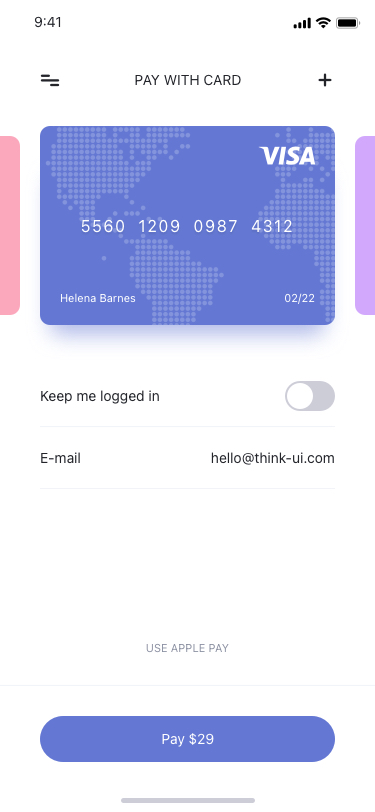
Text in this UI design:
02/22
Helena Barnes
5560  1209  0987  4312
USE APPLE PAY